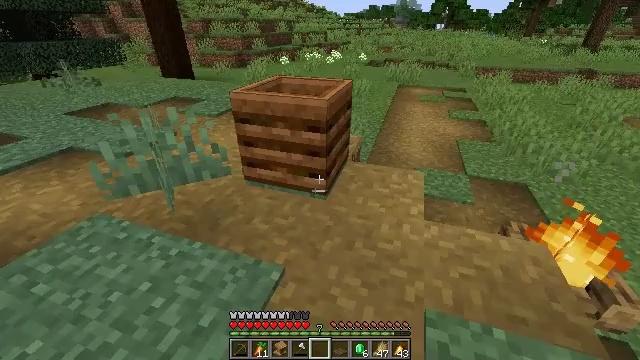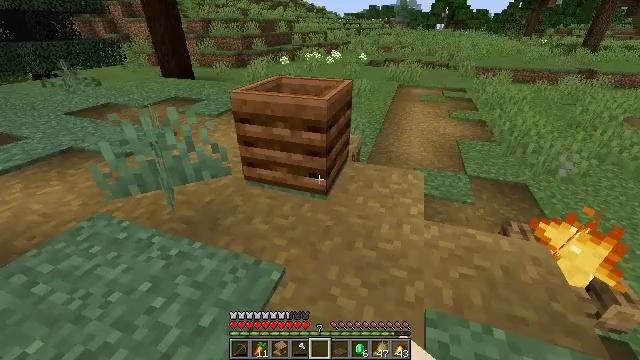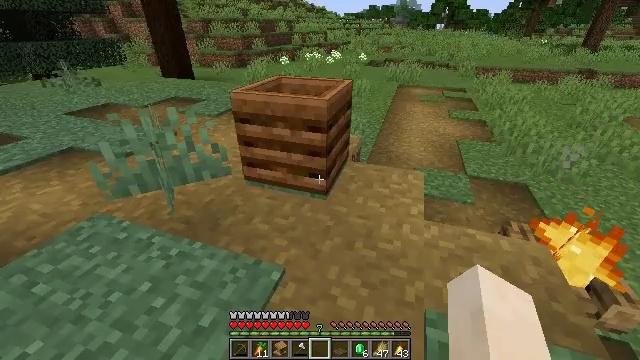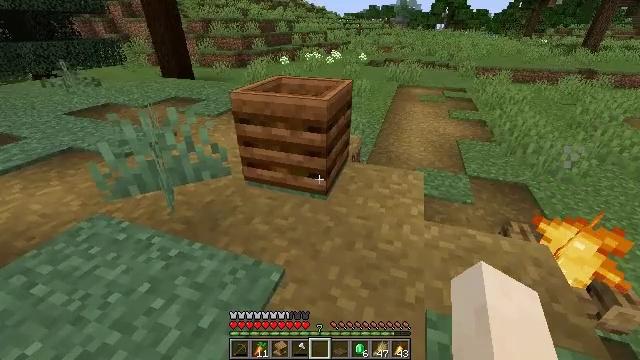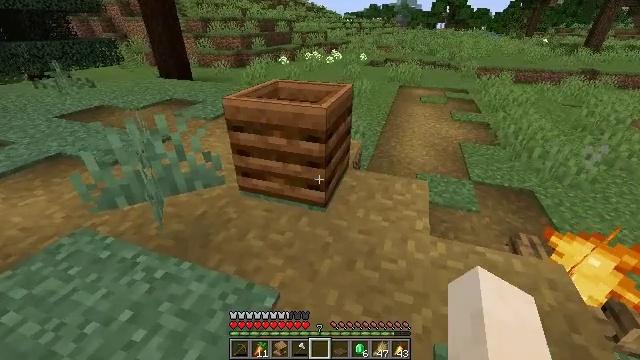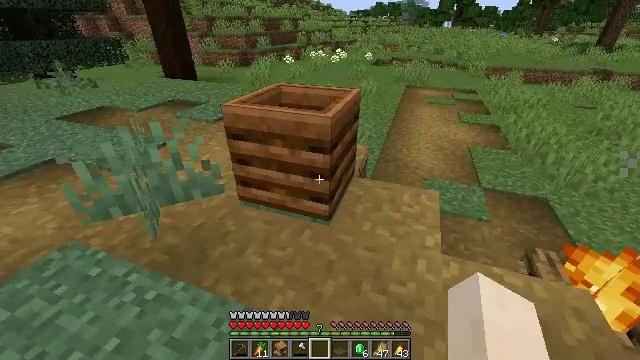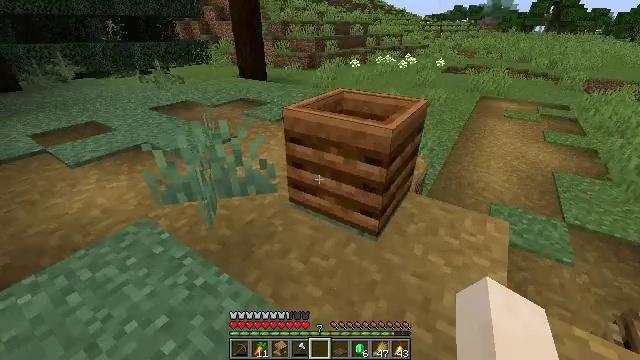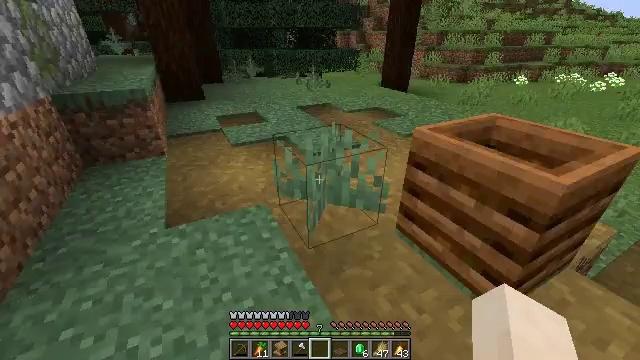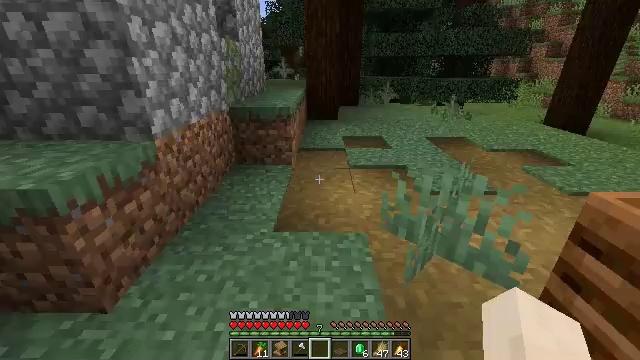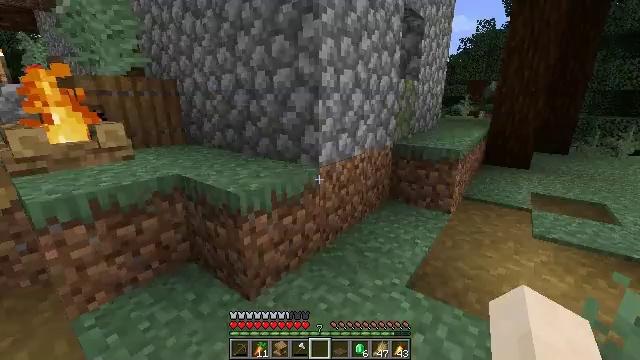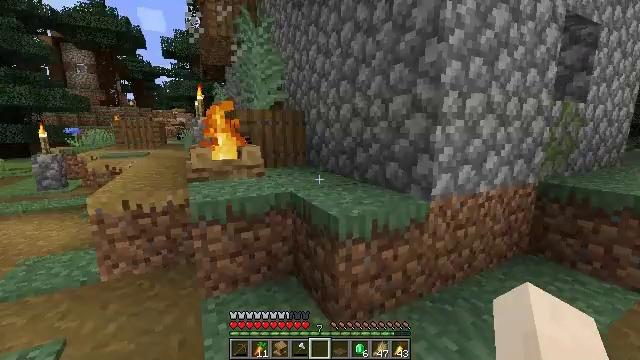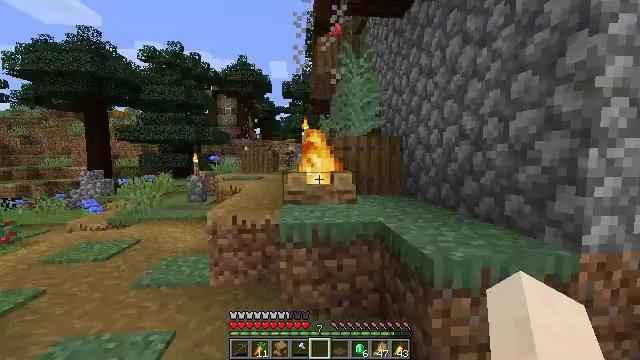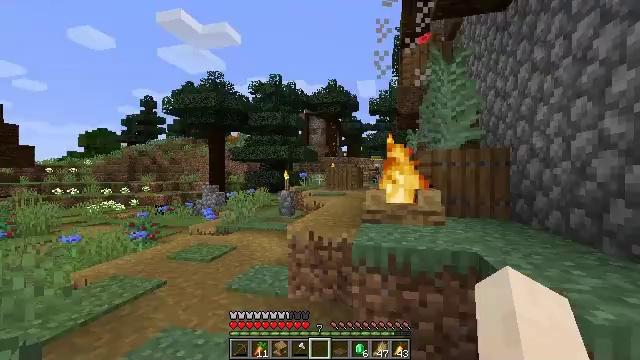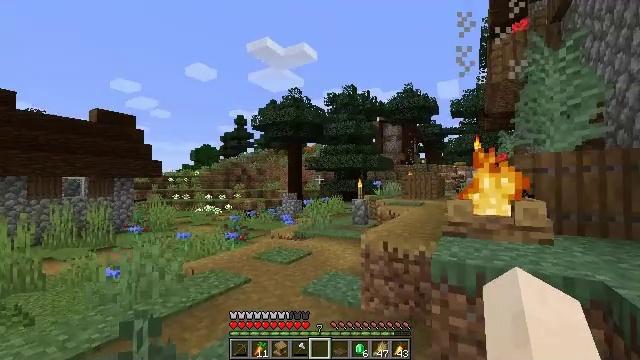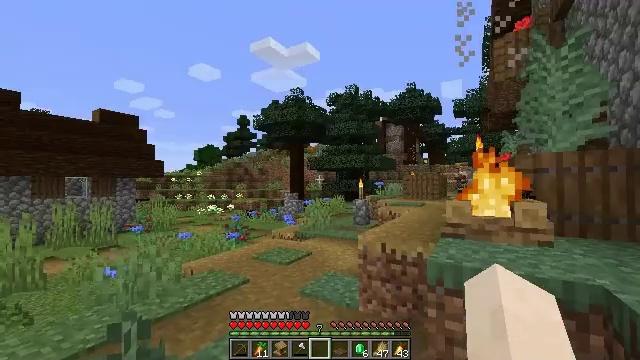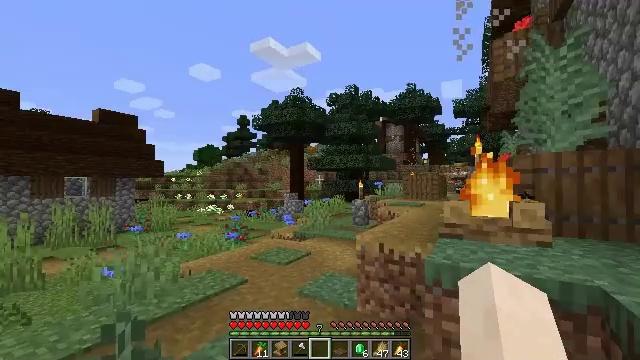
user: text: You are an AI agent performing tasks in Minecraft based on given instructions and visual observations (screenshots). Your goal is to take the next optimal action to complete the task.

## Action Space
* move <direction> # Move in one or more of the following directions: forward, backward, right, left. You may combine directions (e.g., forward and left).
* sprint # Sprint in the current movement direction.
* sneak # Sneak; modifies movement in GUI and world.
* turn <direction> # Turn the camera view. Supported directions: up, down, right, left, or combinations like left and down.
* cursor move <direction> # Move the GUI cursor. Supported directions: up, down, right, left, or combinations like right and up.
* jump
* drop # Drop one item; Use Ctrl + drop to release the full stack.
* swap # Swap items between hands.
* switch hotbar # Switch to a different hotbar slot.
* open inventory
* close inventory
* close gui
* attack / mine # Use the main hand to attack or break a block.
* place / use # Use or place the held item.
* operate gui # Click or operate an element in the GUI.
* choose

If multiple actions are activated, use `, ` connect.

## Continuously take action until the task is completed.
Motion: motion action
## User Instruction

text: Attack the composter to add it to your inventory.
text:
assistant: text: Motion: no_op
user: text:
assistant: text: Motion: no_op
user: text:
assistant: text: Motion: move forward
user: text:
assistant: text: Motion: move forward
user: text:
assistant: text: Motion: move forward, turn left
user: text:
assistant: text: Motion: move forward, turn left
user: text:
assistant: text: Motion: move forward, turn left and up
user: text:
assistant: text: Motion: move forward, turn left and up
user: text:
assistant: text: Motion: move forward, turn left and up
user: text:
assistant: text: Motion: move forward, turn left and up
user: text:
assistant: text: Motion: move forward, turn left and up
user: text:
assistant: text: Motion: turn left and up
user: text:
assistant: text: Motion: turn left and up
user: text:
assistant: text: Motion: no_op
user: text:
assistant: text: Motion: no_op
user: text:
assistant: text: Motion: no_op
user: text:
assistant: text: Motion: no_op
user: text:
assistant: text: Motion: no_op
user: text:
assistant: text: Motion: no_op
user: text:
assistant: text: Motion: turn right
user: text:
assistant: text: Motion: turn right
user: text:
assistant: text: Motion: turn right
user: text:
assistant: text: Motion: turn right
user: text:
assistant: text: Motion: no_op
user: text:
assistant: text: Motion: no_op
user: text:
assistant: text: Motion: no_op
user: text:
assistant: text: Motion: no_op
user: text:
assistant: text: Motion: no_op
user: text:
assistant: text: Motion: no_op
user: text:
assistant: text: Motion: no_op